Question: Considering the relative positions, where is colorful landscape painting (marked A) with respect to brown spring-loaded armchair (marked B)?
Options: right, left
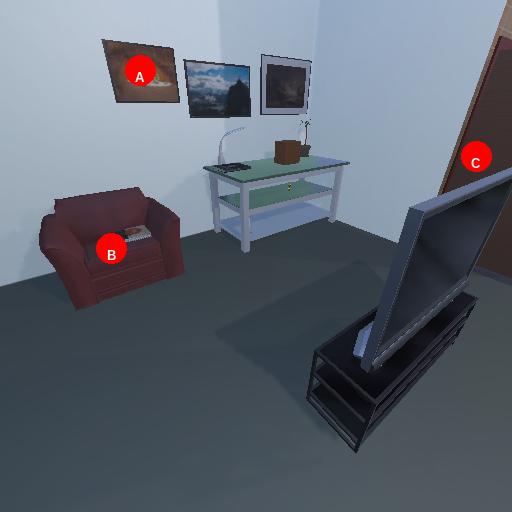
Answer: right